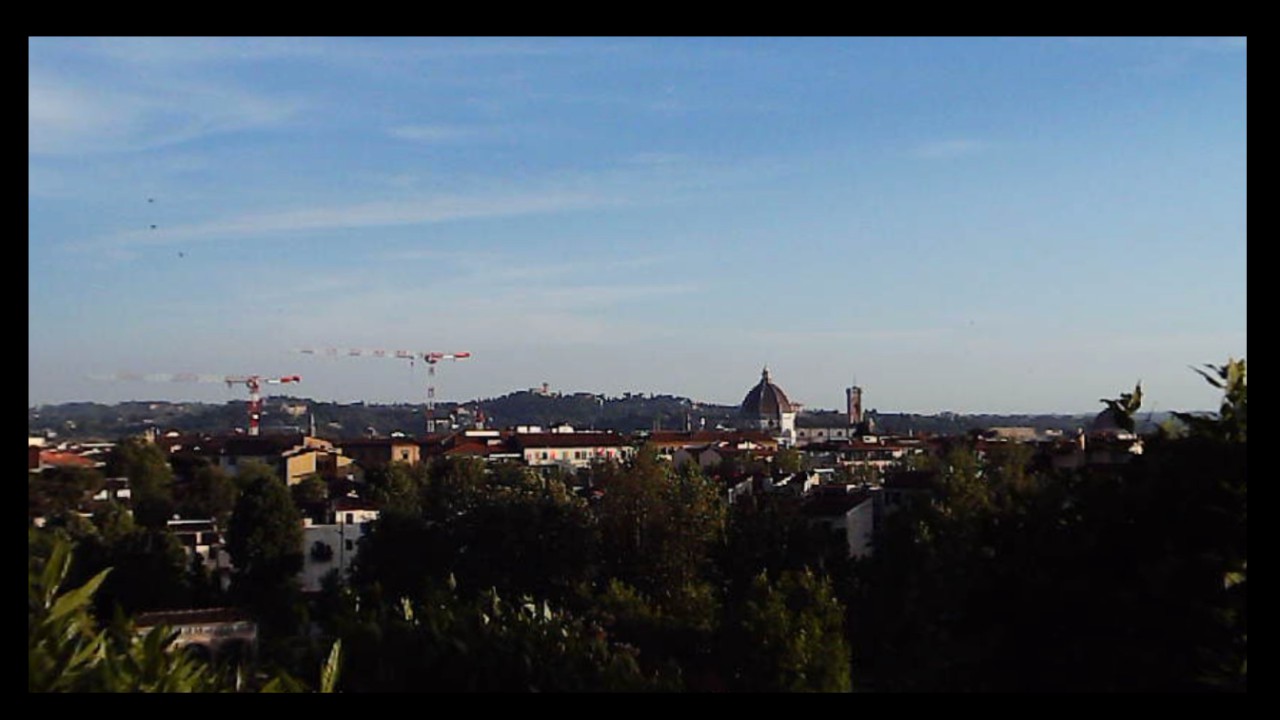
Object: Betafpv air75